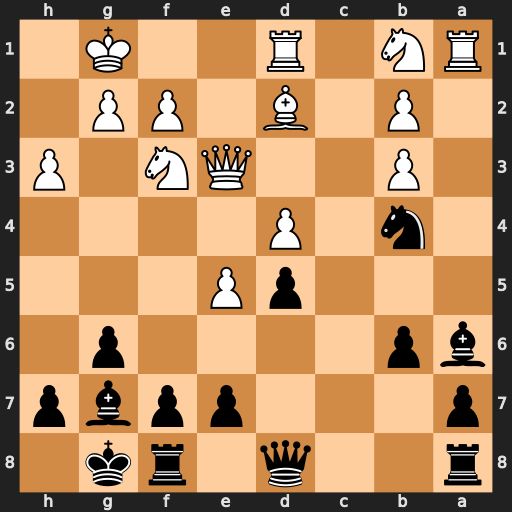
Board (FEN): r2q1rk1/p3ppbp/bp4p1/3pP3/1n1P4/1P2QN1P/1P1B1PP1/RN1R2K1
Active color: b
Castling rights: -
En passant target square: -
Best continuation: Nc2 Rxa6 Nxe3